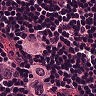
Metastatic tissue present: yes